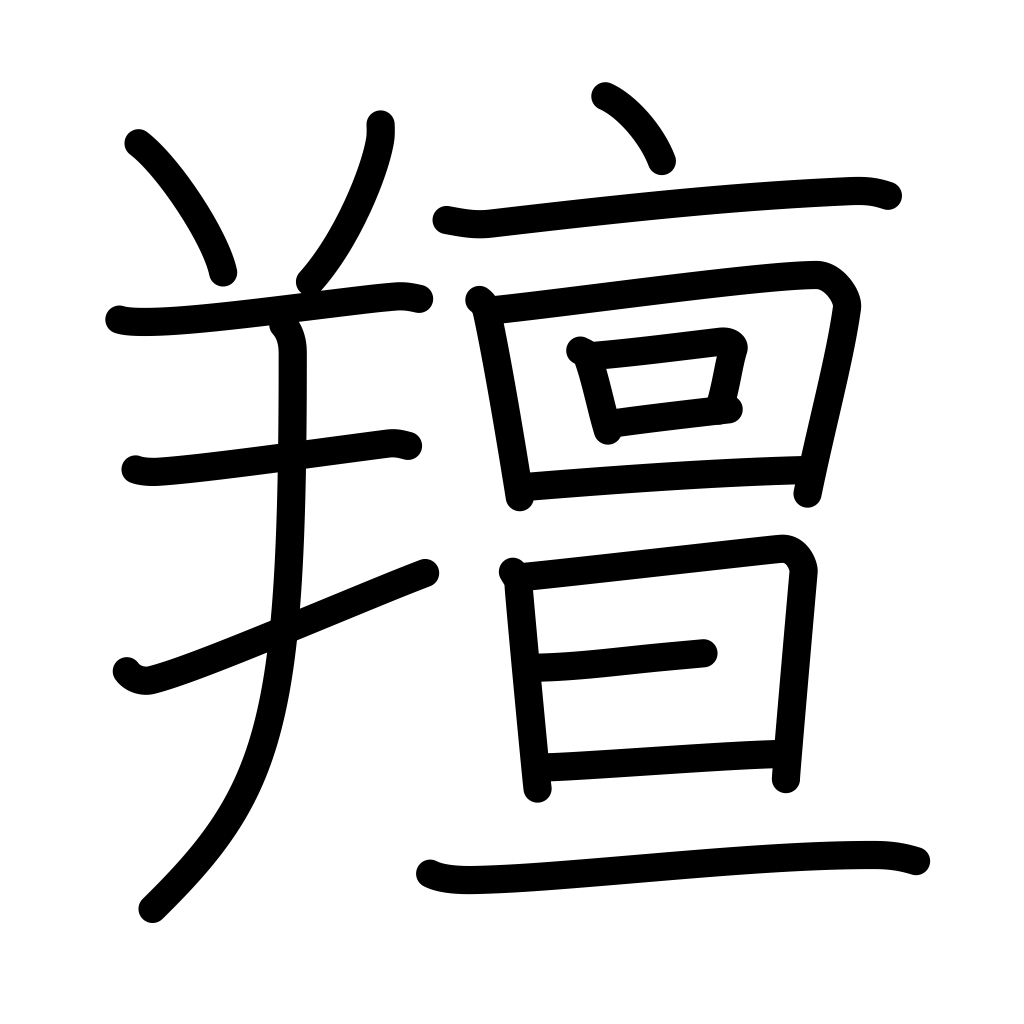
Meaning: smelling like a sheep